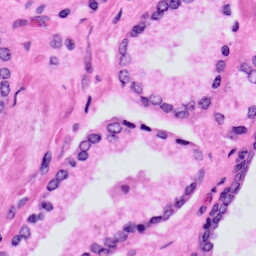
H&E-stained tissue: Prostate